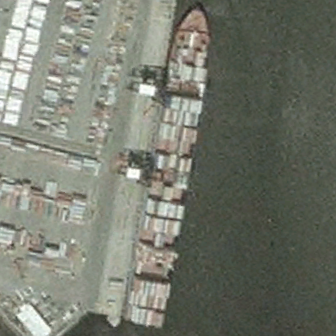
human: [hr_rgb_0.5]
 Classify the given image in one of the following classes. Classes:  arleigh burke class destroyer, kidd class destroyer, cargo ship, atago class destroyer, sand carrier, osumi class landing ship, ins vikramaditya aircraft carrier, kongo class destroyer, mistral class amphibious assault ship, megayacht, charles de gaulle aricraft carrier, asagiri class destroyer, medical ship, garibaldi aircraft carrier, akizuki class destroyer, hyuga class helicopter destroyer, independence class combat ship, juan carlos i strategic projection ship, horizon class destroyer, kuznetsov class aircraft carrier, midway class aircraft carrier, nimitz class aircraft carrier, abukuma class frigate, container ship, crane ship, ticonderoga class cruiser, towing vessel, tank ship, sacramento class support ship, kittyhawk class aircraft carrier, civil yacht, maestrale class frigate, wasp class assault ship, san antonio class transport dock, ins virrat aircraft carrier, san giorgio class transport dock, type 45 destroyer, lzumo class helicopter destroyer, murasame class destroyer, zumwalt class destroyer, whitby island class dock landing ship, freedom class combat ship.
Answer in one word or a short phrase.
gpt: Container ship